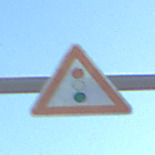
Verkehrszeichen: Lichtzeichenanlage
Umgebung: Outdoor, Nature
Tageszeit: SunriseSunset
Wetter: Clear
Licht: Natural
Jahreszeit: NotSpecified
Kontrast: HighContrast